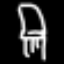
Label: chair